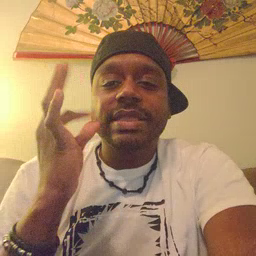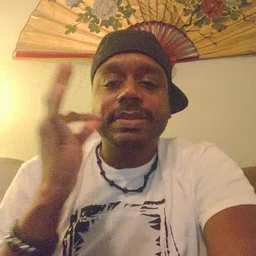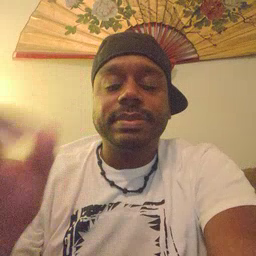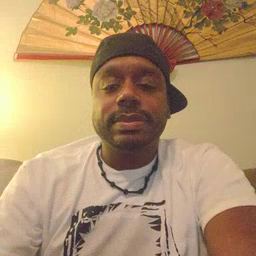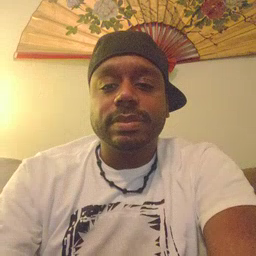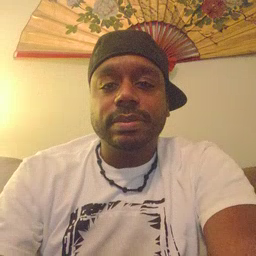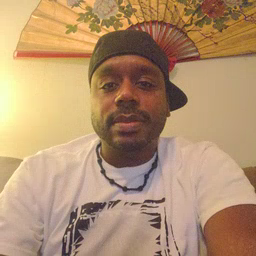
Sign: cat